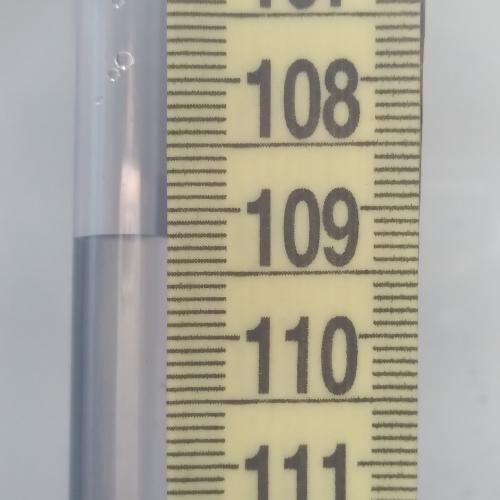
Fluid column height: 109.2 cm